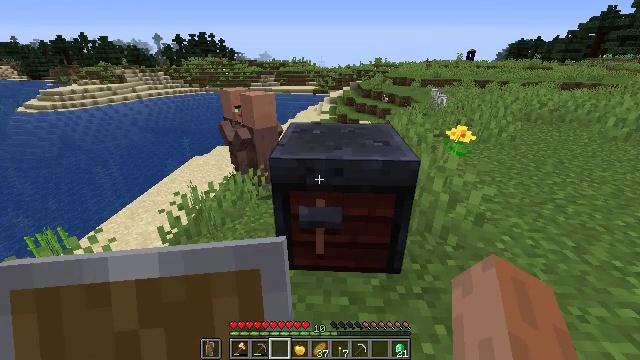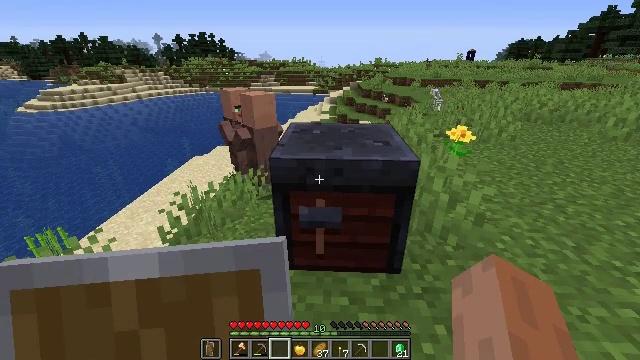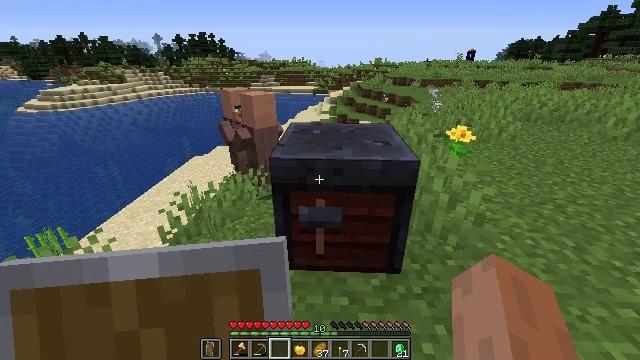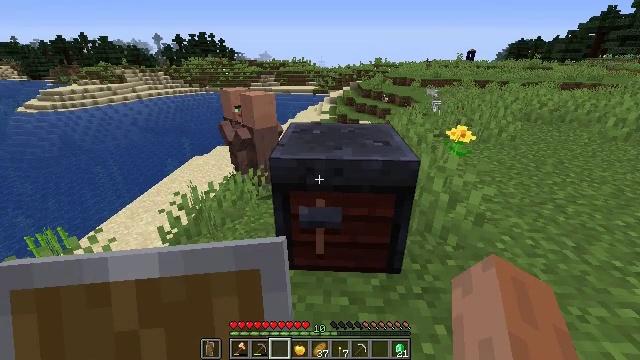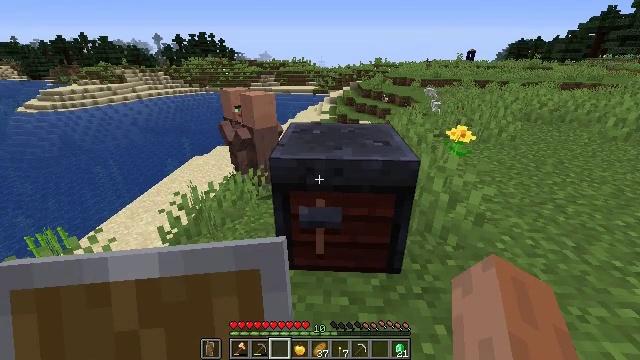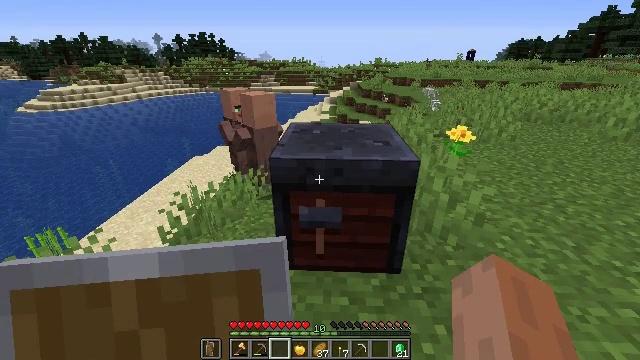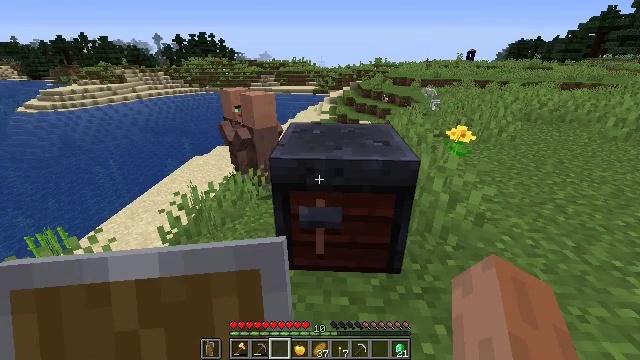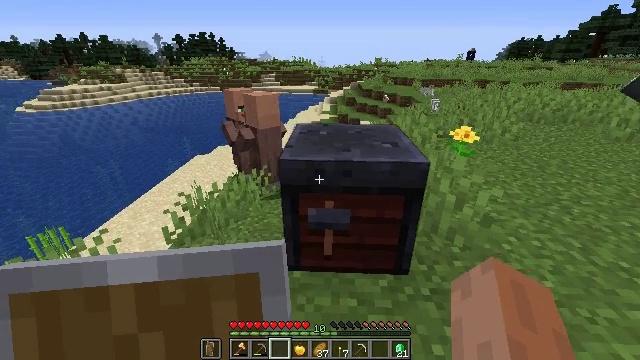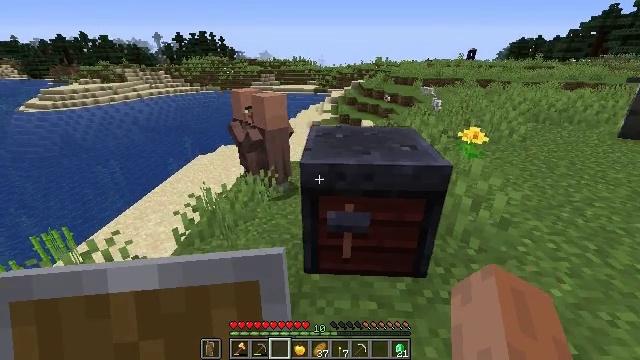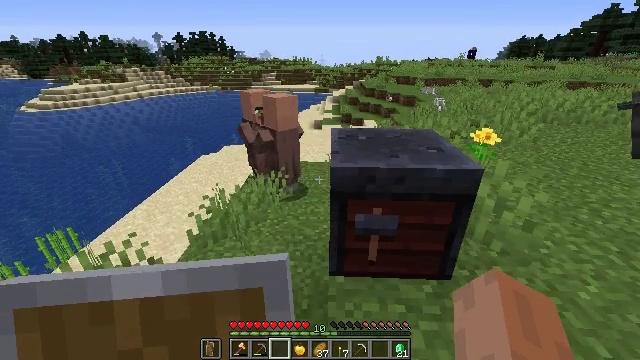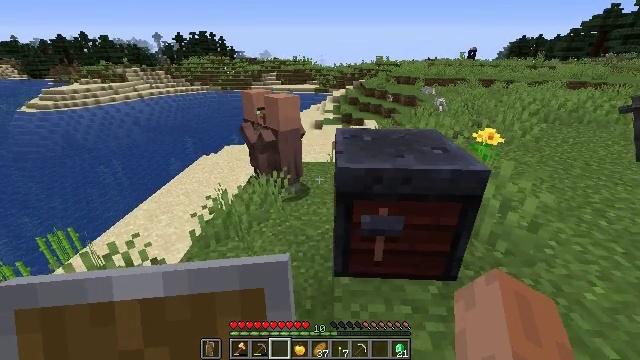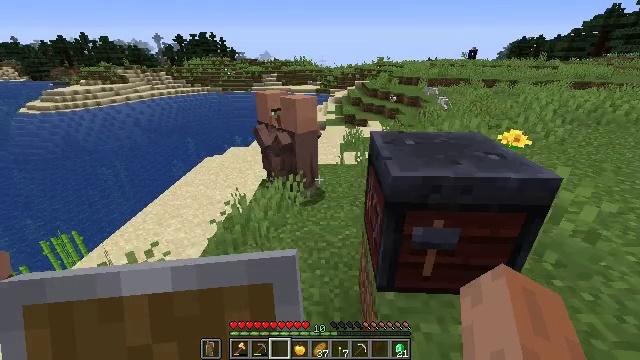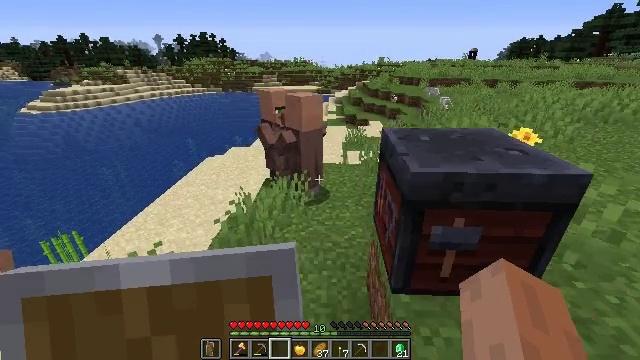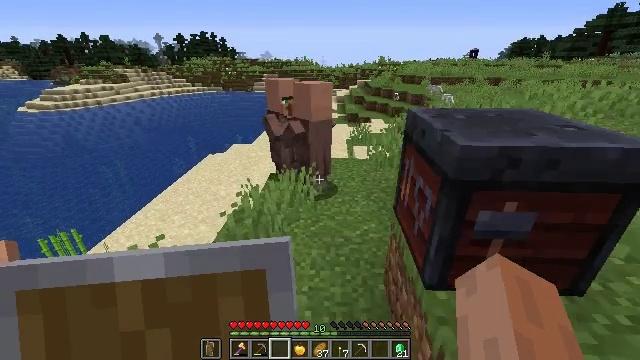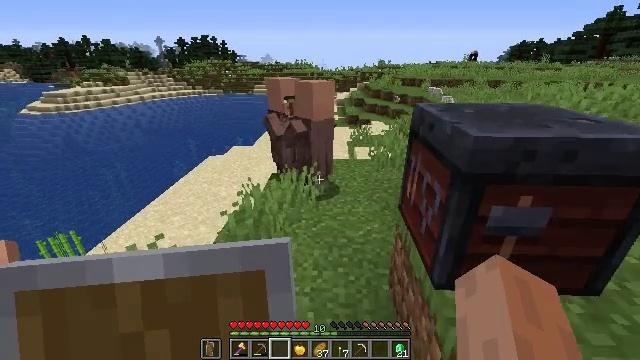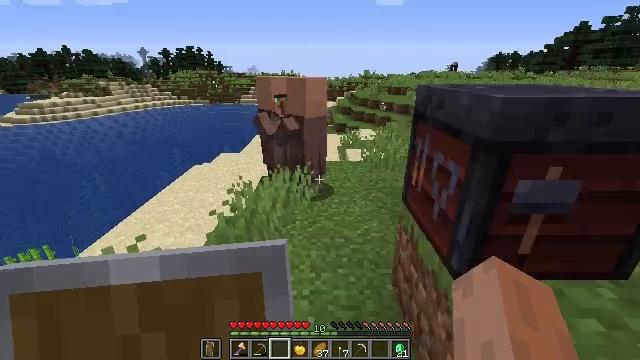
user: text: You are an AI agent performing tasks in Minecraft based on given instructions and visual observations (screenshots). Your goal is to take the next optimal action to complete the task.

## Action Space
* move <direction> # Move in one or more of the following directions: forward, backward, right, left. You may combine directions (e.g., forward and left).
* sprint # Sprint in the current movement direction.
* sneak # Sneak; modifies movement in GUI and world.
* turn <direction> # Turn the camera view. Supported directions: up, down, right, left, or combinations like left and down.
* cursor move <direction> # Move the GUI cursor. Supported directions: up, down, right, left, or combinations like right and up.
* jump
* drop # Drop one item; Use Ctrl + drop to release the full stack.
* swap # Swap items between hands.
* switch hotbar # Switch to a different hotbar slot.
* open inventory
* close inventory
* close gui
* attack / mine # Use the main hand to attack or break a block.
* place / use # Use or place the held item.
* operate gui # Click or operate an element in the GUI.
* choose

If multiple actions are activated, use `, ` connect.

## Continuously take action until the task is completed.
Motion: motion action
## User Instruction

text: Break the smithing table to move it.
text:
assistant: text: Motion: no_op
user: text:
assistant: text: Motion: no_op
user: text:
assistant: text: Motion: no_op
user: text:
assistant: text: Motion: no_op
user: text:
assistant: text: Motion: no_op
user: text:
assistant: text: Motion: no_op
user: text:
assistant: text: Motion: move left
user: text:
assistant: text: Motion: move left
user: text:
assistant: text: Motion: move left
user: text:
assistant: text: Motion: move forward and move left
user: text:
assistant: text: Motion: move forward and move left
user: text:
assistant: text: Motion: move forward and move left
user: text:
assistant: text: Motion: move forward and move left
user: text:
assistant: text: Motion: move forward and move left
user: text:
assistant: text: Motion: move forward and move left, turn right and up
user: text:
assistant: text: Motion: move forward and move left, turn right and up
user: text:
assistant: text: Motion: move forward and move left, turn right
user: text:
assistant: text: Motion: move forward, turn right and up
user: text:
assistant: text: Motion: move forward, turn right
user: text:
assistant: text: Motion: move forward
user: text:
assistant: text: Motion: move forward
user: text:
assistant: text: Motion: move forward
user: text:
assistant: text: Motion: move forward and move left
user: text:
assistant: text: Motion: move forward and move left
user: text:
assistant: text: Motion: move forward and move left, turn right
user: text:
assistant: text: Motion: move forward and move left, turn right
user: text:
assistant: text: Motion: move forward and move left, turn right
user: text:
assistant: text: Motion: move forward, turn right
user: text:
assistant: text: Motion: move forward, turn right
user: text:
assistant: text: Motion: move forward, turn right